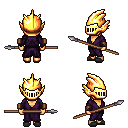
a pixel art fantasy rpg character, female body template, human, tanned skin, purple robe, red pants, gold short bangs hairstyle, gold helm, leather bracers, gray slippers, spear, four views (front, back, left, right), 2x2 character sprite sheet, small pixel art, hard edges, no anti-aliasing